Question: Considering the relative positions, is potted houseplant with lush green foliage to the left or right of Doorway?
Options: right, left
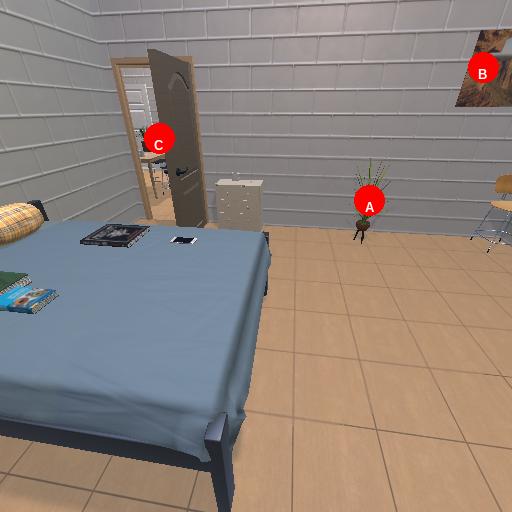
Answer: right